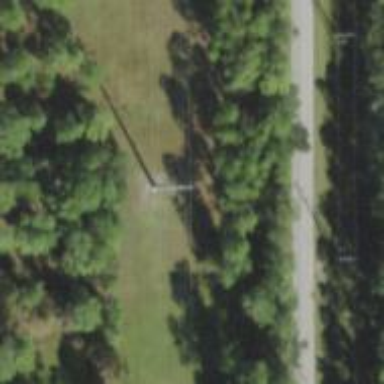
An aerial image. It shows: Power pole.